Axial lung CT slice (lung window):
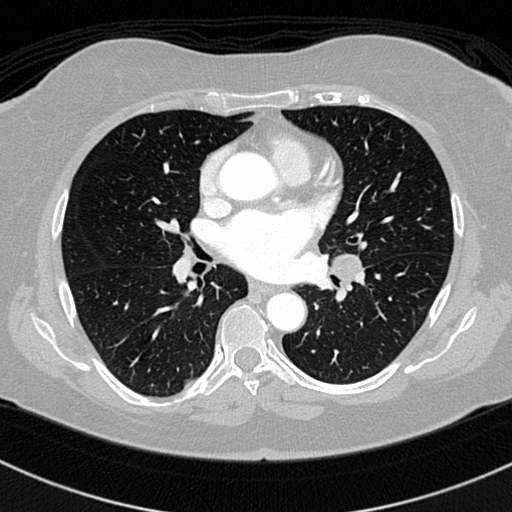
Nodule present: no